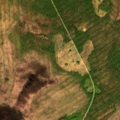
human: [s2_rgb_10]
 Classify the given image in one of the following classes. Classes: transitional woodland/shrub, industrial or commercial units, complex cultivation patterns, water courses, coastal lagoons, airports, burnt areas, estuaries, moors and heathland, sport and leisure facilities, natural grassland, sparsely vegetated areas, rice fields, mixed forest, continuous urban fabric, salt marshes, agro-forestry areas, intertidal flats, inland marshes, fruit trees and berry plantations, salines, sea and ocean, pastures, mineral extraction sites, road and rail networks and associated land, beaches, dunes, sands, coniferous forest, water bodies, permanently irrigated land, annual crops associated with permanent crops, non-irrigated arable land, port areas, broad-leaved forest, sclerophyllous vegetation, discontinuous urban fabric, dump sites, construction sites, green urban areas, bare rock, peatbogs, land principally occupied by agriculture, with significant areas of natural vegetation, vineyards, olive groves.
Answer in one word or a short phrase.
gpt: coniferous forest, mixed forest, transitional woodland/shrub, peatbogs